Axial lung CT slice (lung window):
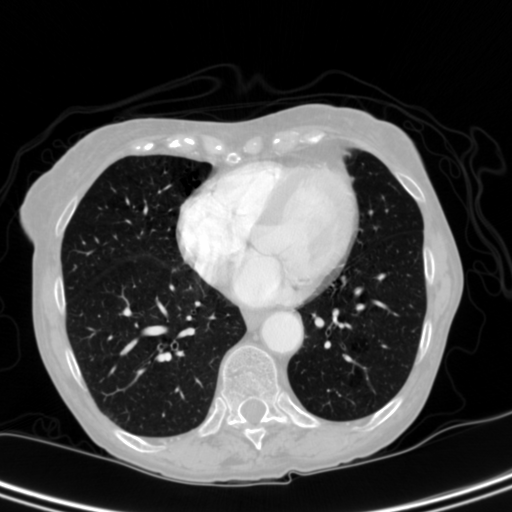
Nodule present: no